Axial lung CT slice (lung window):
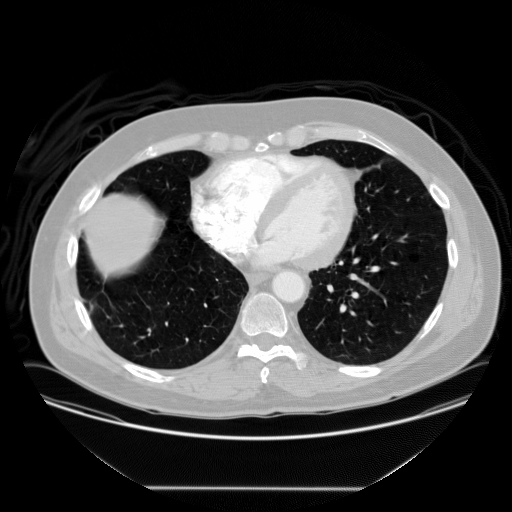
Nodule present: no